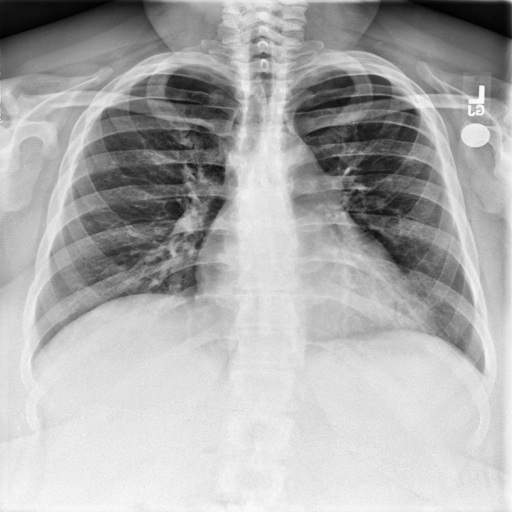
Finding: NORMAL